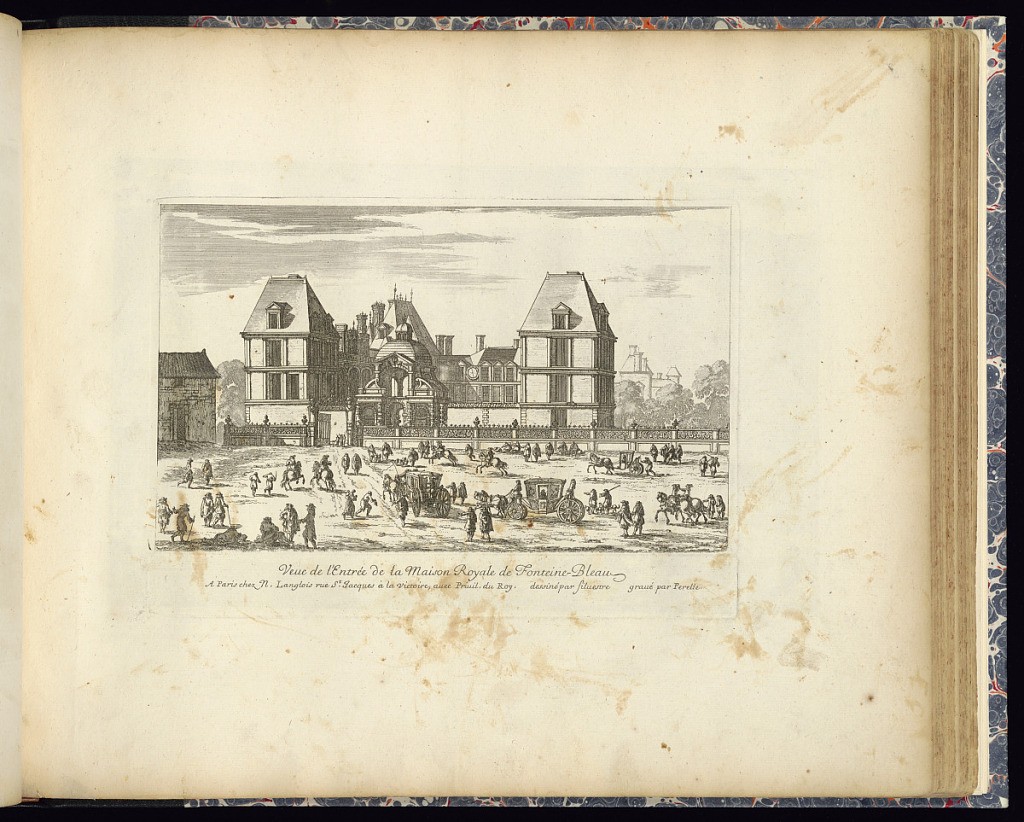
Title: Veue de l’Entrée de la Maison Royale de Fonteine-Bleau
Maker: Israel Silvestre, French, 1621 – 1691
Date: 1658–1703
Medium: Etching on laid paper
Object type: Print
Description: View of the entrance to the Palace of Fontainebleau with its monumental gate with arches and domed roof, leading to the inner courtyard beyond. In the background, trees, and more buildings. In the foreground, figures, horseman, and horse-drawn carriages heading towards the chateau. In the lower left, a figure lying on the ground and another seated, possibly sketching the scene. The plate is titled and signed.